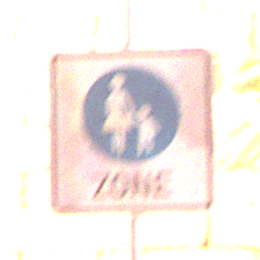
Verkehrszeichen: BeginnFussgaengerzone
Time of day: MorningAfternoon
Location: Outdoor (Urban)
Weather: Clear
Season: NotSpecified
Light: Natural